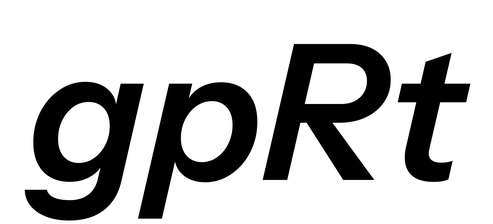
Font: InstrumentSans-Italic_SemiBold_Italic